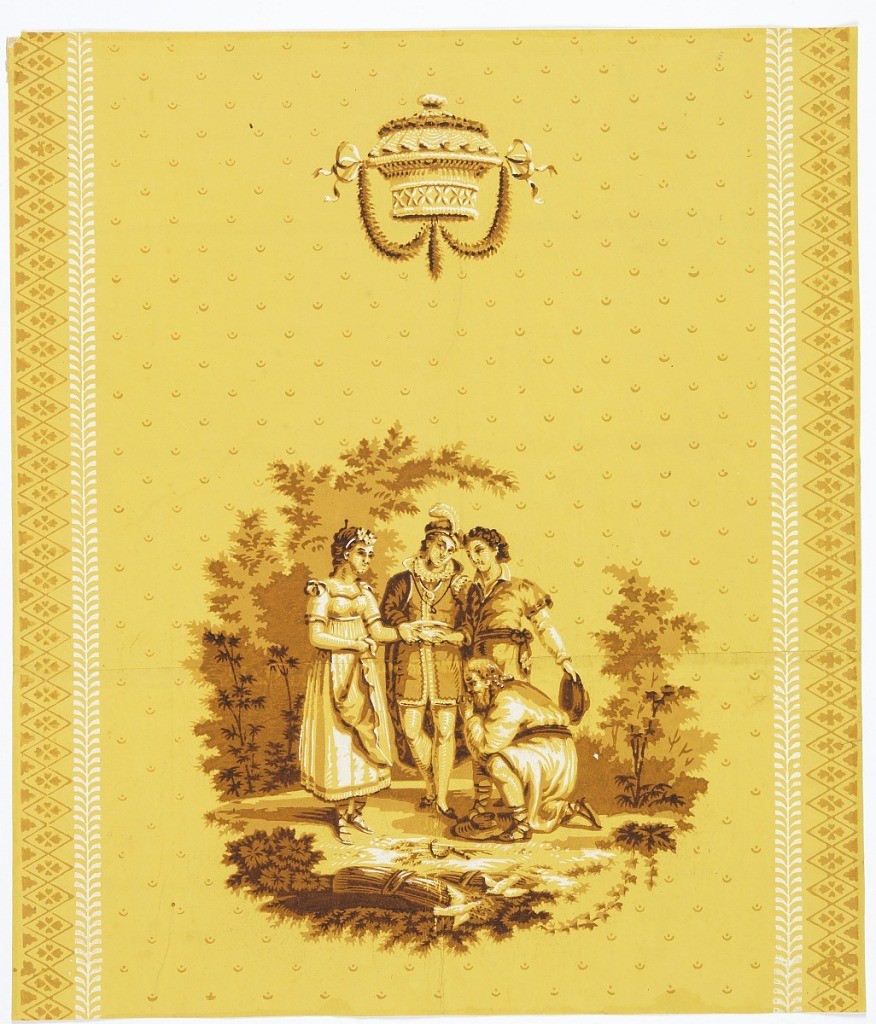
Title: Sidewall
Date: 1815–25
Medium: Block-printed
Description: On strong yellow ground a group of two men in medieval costumes and a woman, standing, with an old man kneeling in front of them. Above, a small basket, hung with festoons. On the sides, diaper borders and vertical foliated stems. Printed in shades of brown and white.